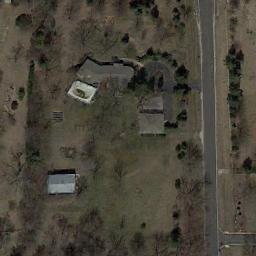
Label: residential